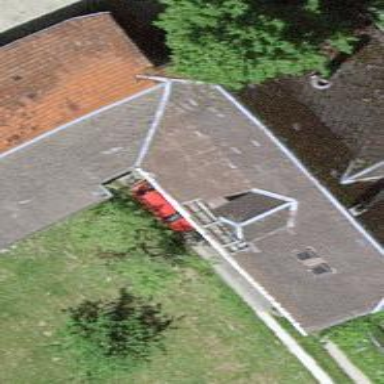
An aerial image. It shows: Farm building.